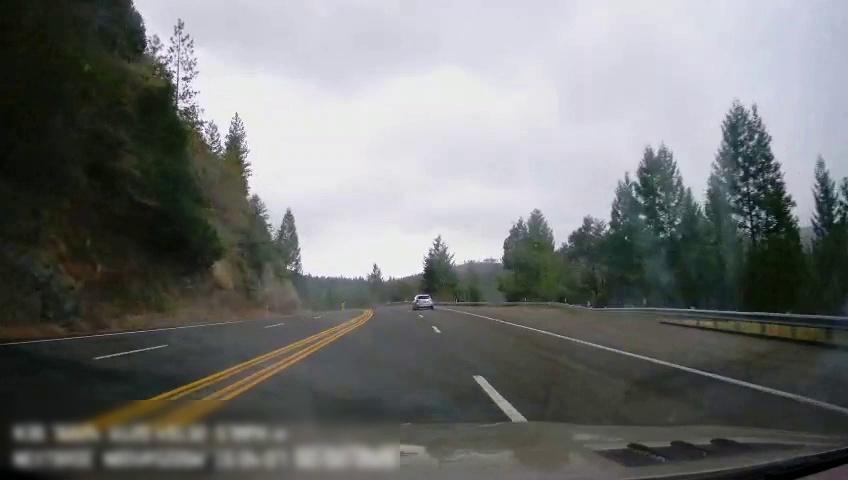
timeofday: Day
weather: Cloudy
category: Drivable Space
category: Vehicles | Car
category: Lanes | Alternate Lane
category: Lanes | Alternate Lane
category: Lanes | Alternate Lane
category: Lanes | Current Lane
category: Lanes | Current Lane
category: Lanes | Alternate Lane